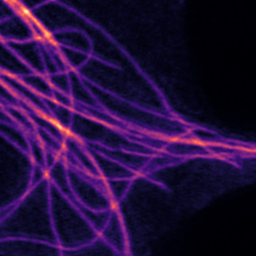
Label: Super-resolution Microtubules image